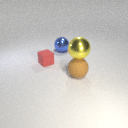
large yellow metal sphere above large brown rubber sphere